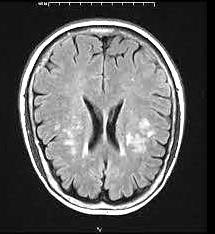
Label: notumor